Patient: sex M, age 78
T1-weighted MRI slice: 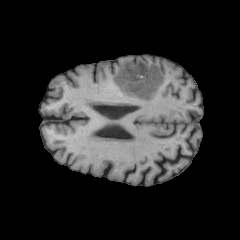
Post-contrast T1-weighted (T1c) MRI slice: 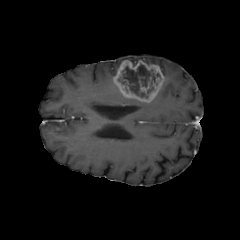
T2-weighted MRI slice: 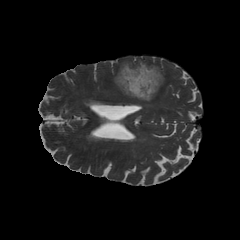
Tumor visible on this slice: yes
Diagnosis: Glioblastoma, IDH-wildtype
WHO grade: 4